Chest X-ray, AP view. Patient: 22 years old, sex M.
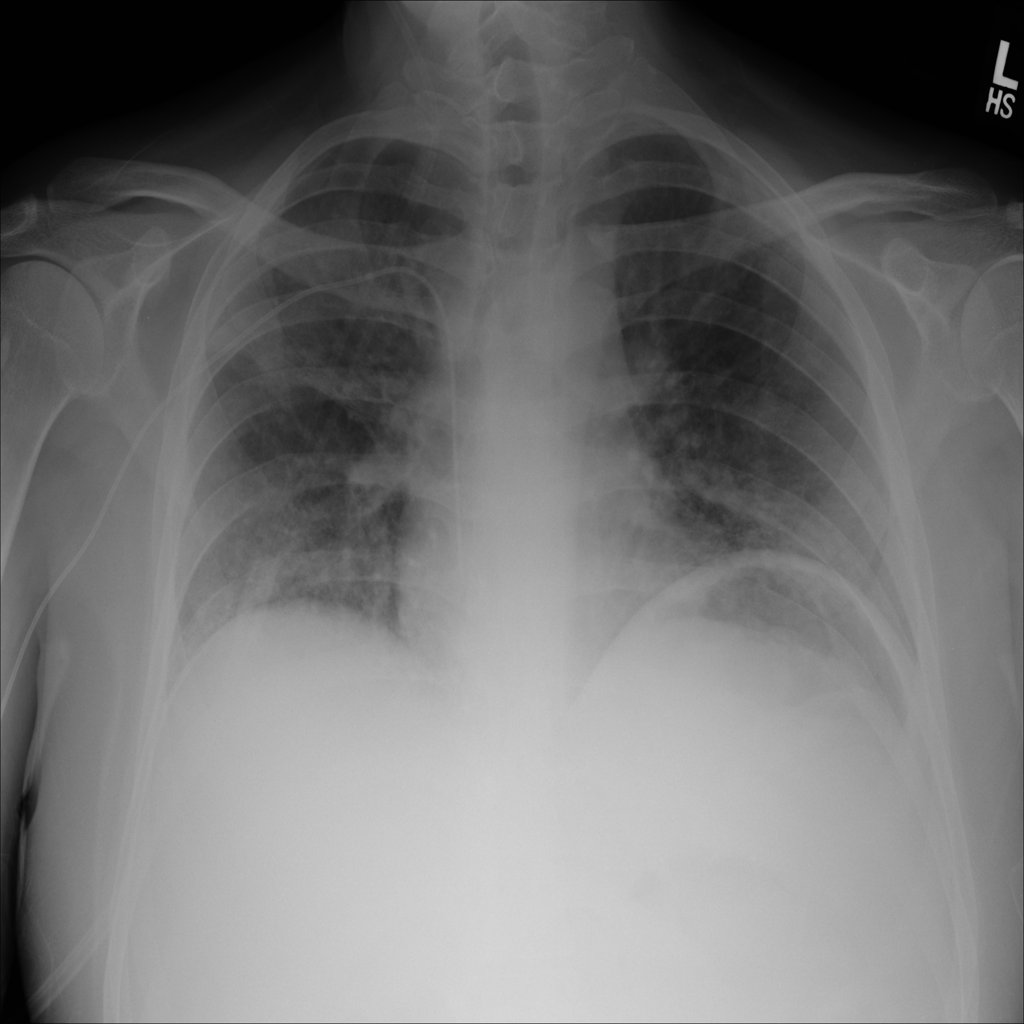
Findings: Infiltration, Nodule